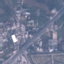
Land use / land cover class: Highway